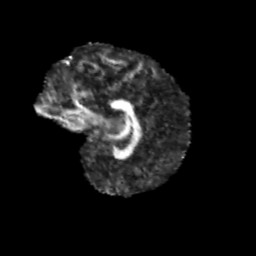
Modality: FA
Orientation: sagittal
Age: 11
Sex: female
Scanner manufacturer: siemens
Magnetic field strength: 3 T
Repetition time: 3.8 s
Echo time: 0.07 s